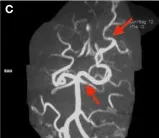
(A-D) Magnetic resonance arthrography images of the head in Case 2. The red arrow indicates partial filling defects.
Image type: radiology (mri)